Question: Hi want to get a date list between start date and end date. For example start date is 27-08-2010 and end date is 31-08-2010. So the date list is 27-08-2010,30-08-2010 and 31-08-2010. 29-08-2010 and 30-08-2010 will be ignore because it is in the weekend. I attach the picture for more clearer explanation. How to achieve this using javascript or jquery? I only want to get the list of date, for the business day calculation already done.

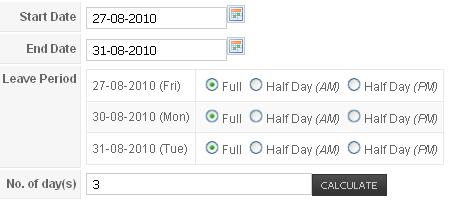
Answer: First of all, we can disable in the datepickers the holidays and the weekends, for that we'll be setting it like this in each datepicker component:
## Disable weekends and holidays from DatePicker
'''
var disabledDays = ["10-22-2010","8-16-2010"];
$("#startDate").datepicker({
constrainInput: true,
beforeShowDay: noWeekendsOrHolidays
});
function nationalDays(date) {
var m = date.getMonth(), d = date.getDate(), y = date.getFullYear();
for (i = 0; i < disabledDays.length; i++) {
if($.inArray((m+1) + '-' + d + '-' + y,disabledDays) != -1 || new Date() > date) {
return [false];
}
}
return [true];
}
function noWeekendsOrHolidays(date) {
var noWeekend = jQuery.datepicker.noWeekends(date);
return noWeekend[0] ? nationalDays(date) : noWeekend;
}
'''
Now that we have the behavior to not let users select weekends or holidays as startdate or enddates we continue, calculating the total days between those dates:
## Calculate Business Dates between two dates
as <URL> we have this function to calculate business days between dates:
'''
function calcBusinessDays(dDate1, dDate2) { // input given as Date objects
var iWeeks, iDateDiff, iAdjust = 0;
if (dDate2 < dDate1) return -1; // error code if dates transposed
var iWeekday1 = dDate1.getDay(); // day of week
var iWeekday2 = dDate2.getDay();
iWeekday1 = (iWeekday1 == 0) ? 7 : iWeekday1; // change Sunday from 0 to 7
iWeekday2 = (iWeekday2 == 0) ? 7 : iWeekday2;
if ((iWeekday1 > 5) && (iWeekday2 > 5)) iAdjust = 1; // adjustment if both days on weekend
iWeekday1 = (iWeekday1 > 5) ? 5 : iWeekday1; // only count weekdays
iWeekday2 = (iWeekday2 > 5) ? 5 : iWeekday2;
// calculate differnece in weeks (1000mS * 60sec * 60min * 24hrs * 7 days = 604800000)
iWeeks = Math.floor((dDate2.getTime() - dDate1.getTime()) / 604800000)
if (iWeekday1 <= iWeekday2) {
iDateDiff = (iWeeks * 5) + (iWeekday2 - iWeekday1)
} else {
iDateDiff = ((iWeeks + 1) * 5) - (iWeekday1 - iWeekday2)
}
iDateDiff -= iAdjust // take into account both days on weekend
return (iDateDiff + 1); // add 1 because dates are inclusive
}
'''
## Count down Holidays
I'm right now in a hurry, what you need to do now is '--iDateDiff' (just before the return) for every date in 'disabledDays' that is between 'dDate1' and 'dDate2'.
How will you accomplish that?... You will iterate over the 'disabledDays' array and convert/'parse' it to the Date Object and evaluate like:
'''
var holiDay = Date.parse(iteratedDate);
if((holiDay >= dDate1 && holiDay <= dDate2)) {
--iDateDiff
}
'''
I hope i've helped you...
---
## EDITED:
Sorry, misunderstood the question, try this:
'''
var Weekday = new Array("Sun","Mon","Tue","Wed","Thuy","Fri","Sat");
while (startDate<=endDate)
{
var weekDay = startDate.getDay();
if (weekDay < 6 && weekDay > 0) {
var month = startDate.getMonth()+1;
if( month <= 9 ) { month = "0"+month; }
var day = startDate.getDate();
if( day <= 9 ) { day = "0"+day; }
document.write(day+"/"+month+"/"+startDate.getFullYear() + " ("+Weekday[weekDay]+")<br />");
}
startDate.setDate(startDate.getDate()+1)
}
'''
Live <URL>